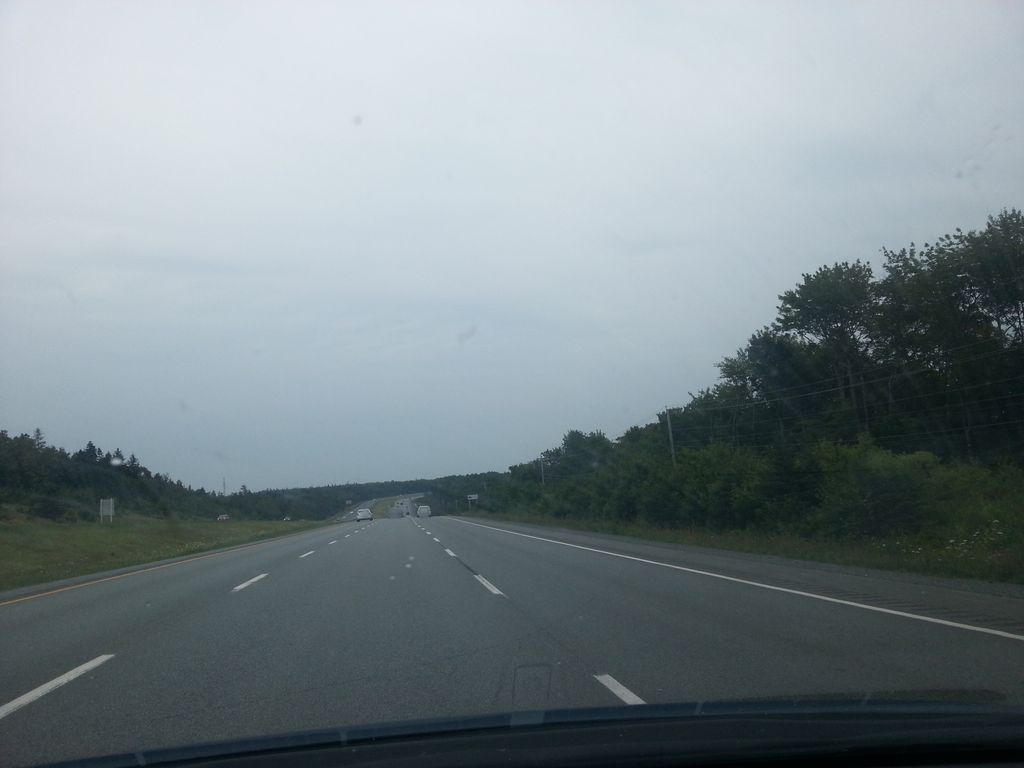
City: halifax